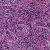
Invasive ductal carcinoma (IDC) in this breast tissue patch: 1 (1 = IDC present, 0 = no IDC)